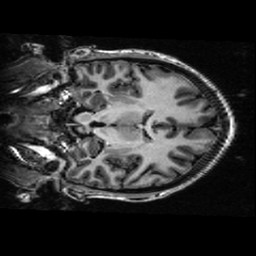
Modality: T1w
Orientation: coronal
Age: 23
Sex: female
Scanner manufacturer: ge
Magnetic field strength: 3 T
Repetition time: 0.01144 s
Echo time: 0.005012 s